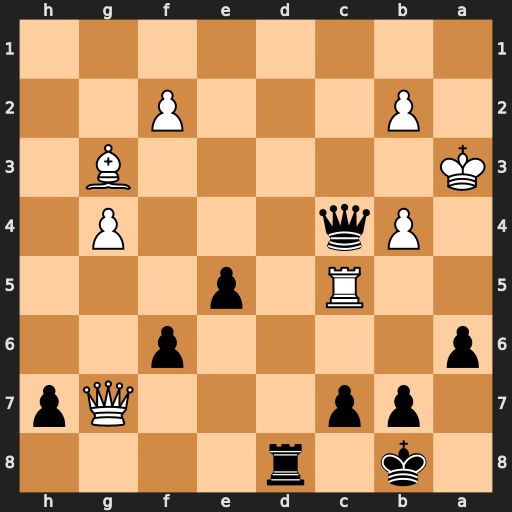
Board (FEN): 1k1r4/1pp3Qp/p4p2/2R1p3/1Pq3P1/K5B1/1P3P2/8
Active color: b
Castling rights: -
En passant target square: -
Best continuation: Rd3+ b3 Qxb3#